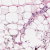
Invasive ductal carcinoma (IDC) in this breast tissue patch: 0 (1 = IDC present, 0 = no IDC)